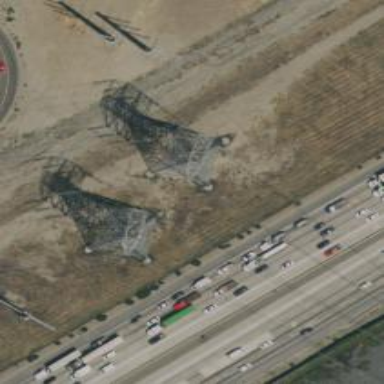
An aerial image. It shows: Lattice structure tower.